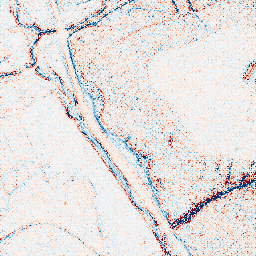
Category: classical
Decomposition family: gaussian
Decomposition parameters: sigma: 2
Upsampling method: regularized
Upsampling parameters: scale: 2
lambda_reg: 0.1
Upsampling scale: 2